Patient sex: M
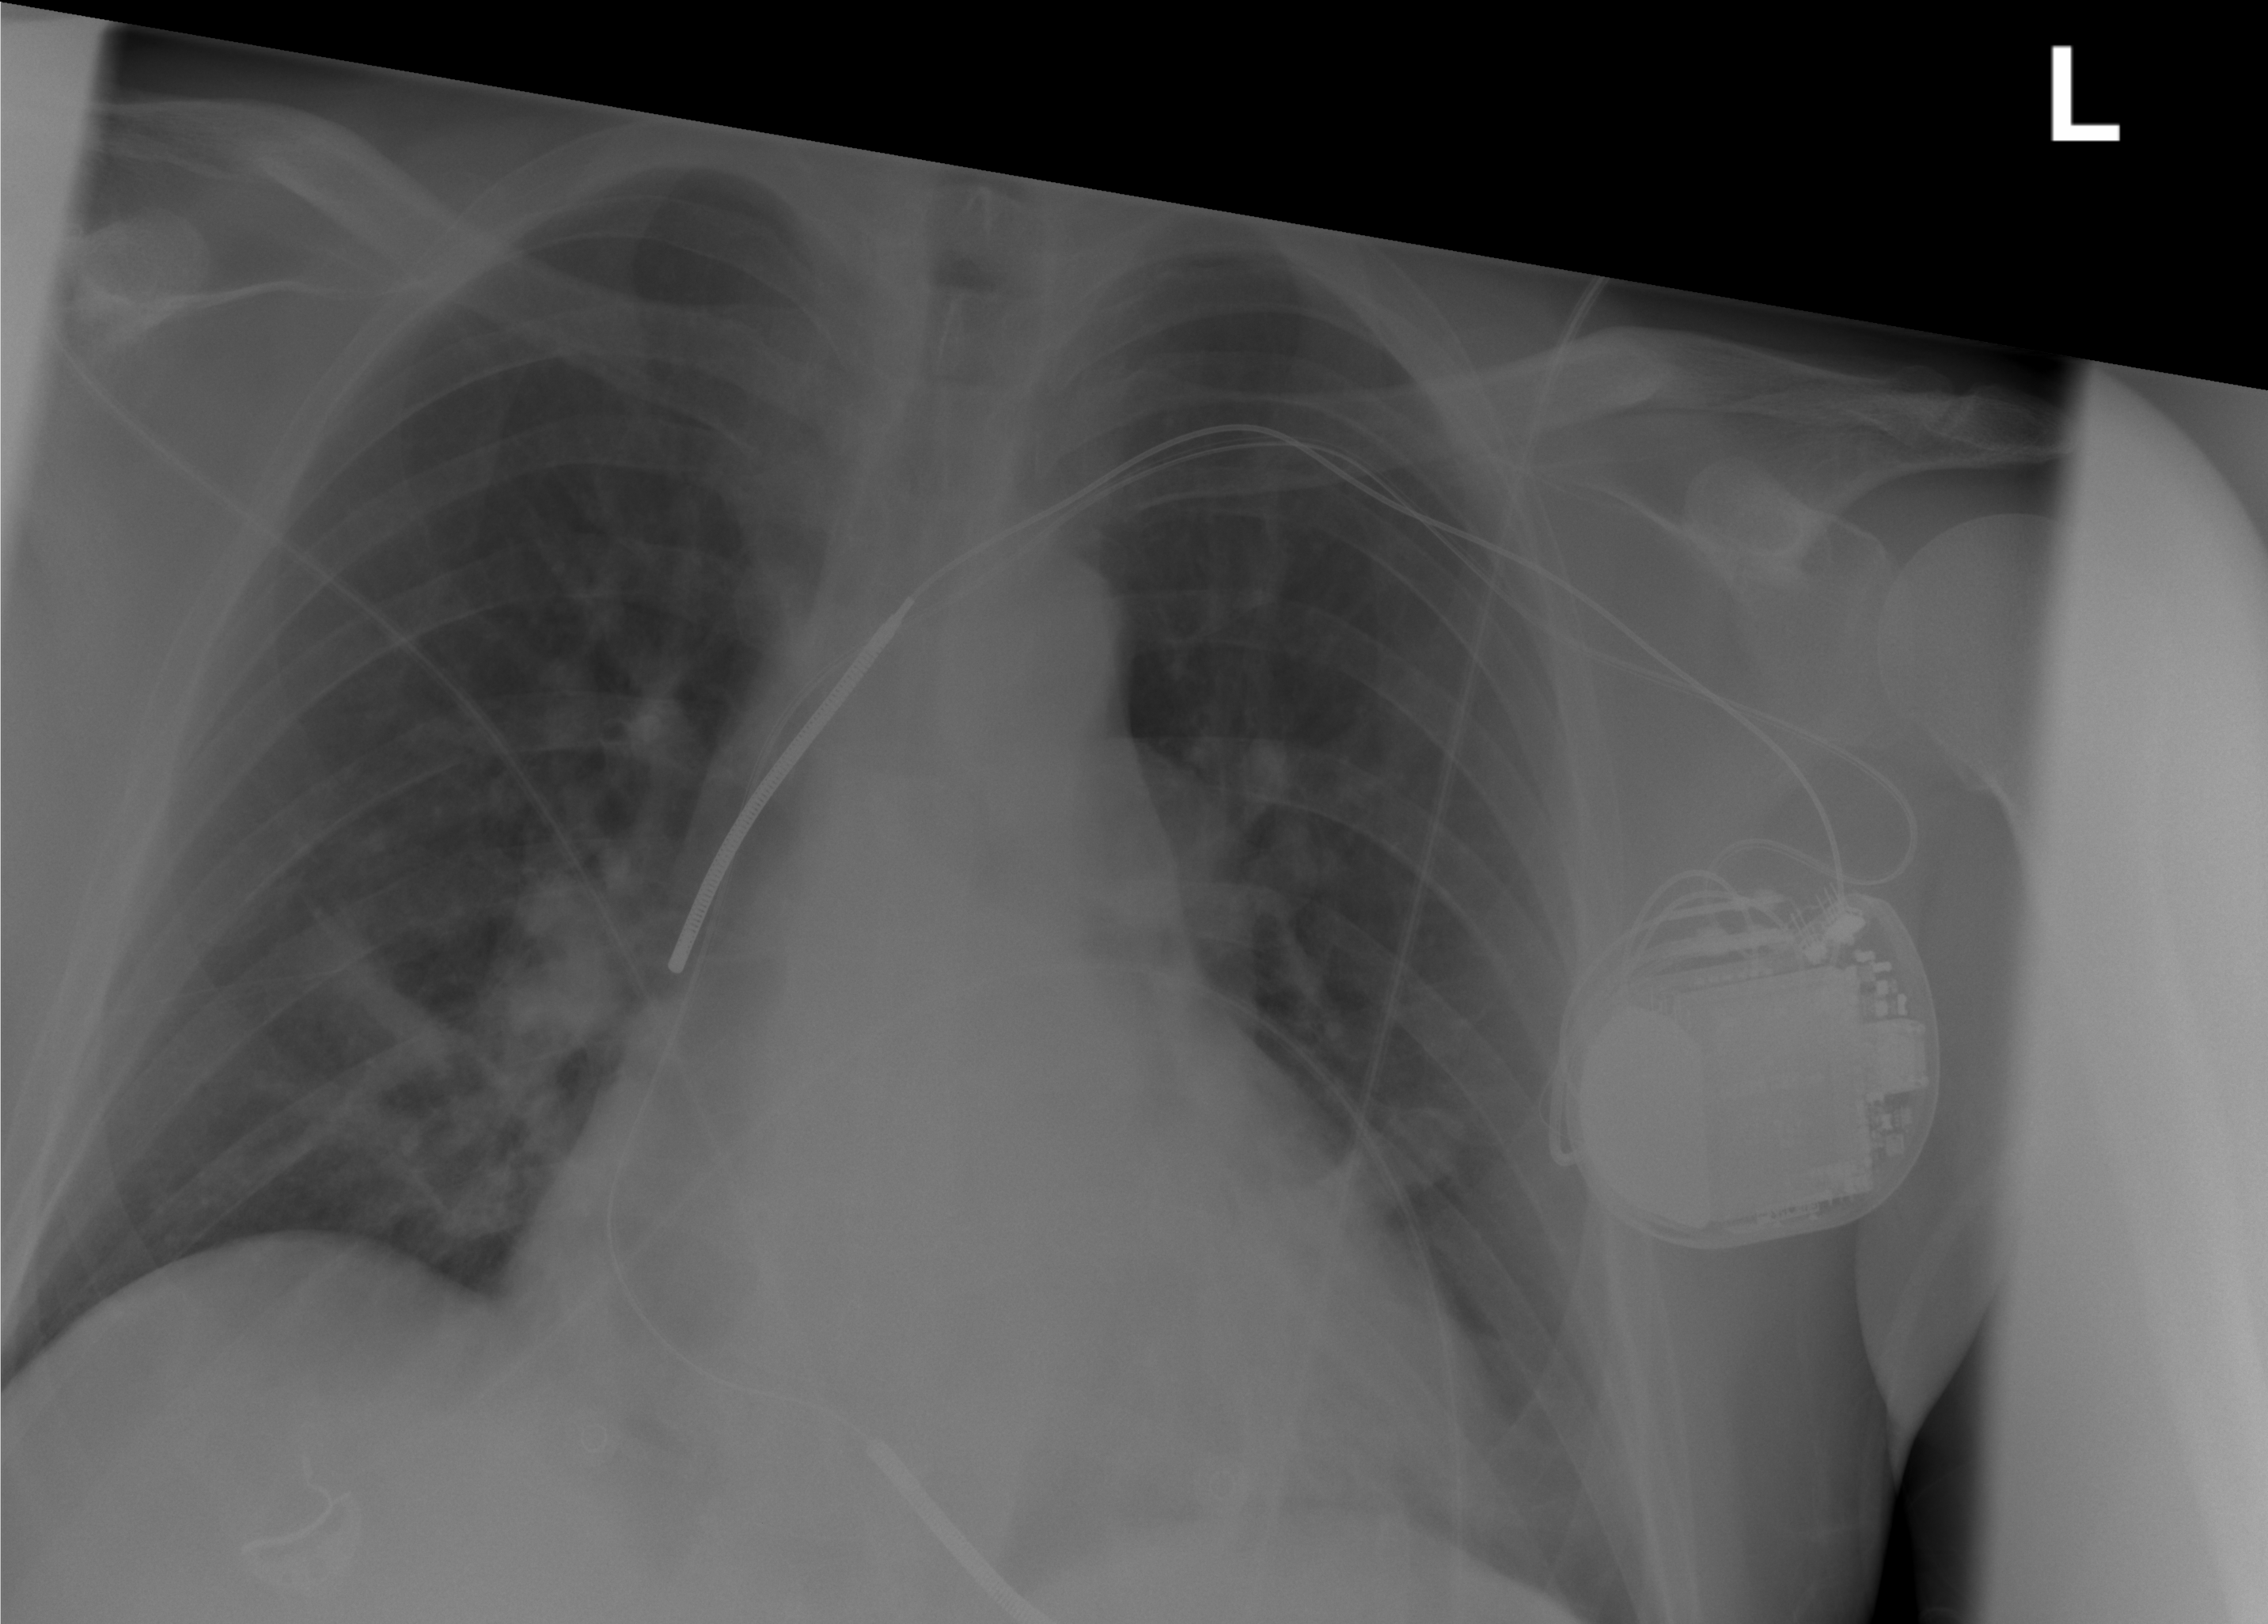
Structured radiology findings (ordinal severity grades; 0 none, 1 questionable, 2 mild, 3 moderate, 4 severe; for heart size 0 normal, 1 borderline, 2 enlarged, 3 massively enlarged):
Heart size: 2
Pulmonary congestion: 0
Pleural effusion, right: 0
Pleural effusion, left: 0
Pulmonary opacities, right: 0
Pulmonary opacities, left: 0
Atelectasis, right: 0
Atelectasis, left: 0